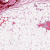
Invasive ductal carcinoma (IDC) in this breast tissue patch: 0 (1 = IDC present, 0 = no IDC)